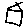
Label: house